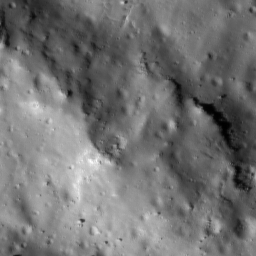
Host type: background_regolith
Lunar coordinates: latitude nan, longitude nan